Aerial crown-view tile of a tropical tree (Barro Colorado Island, Panama), acquired 20240611:
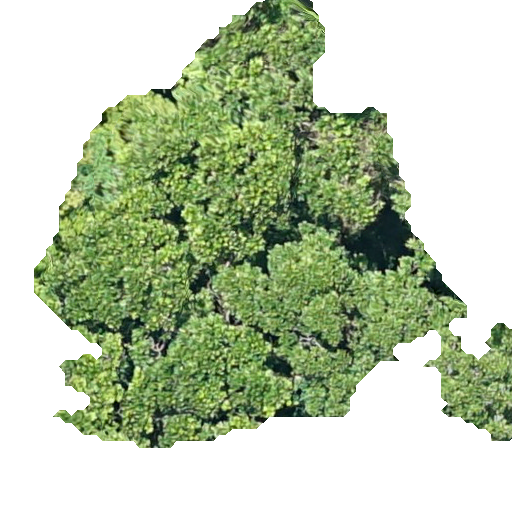
Species: Anacardium excelsum
GBIF accepted scientific name: Anacardium excelsum
Crown area: 204.696 m²